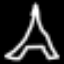
Label: The Eiffel Tower